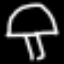
Label: mushroom